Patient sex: M
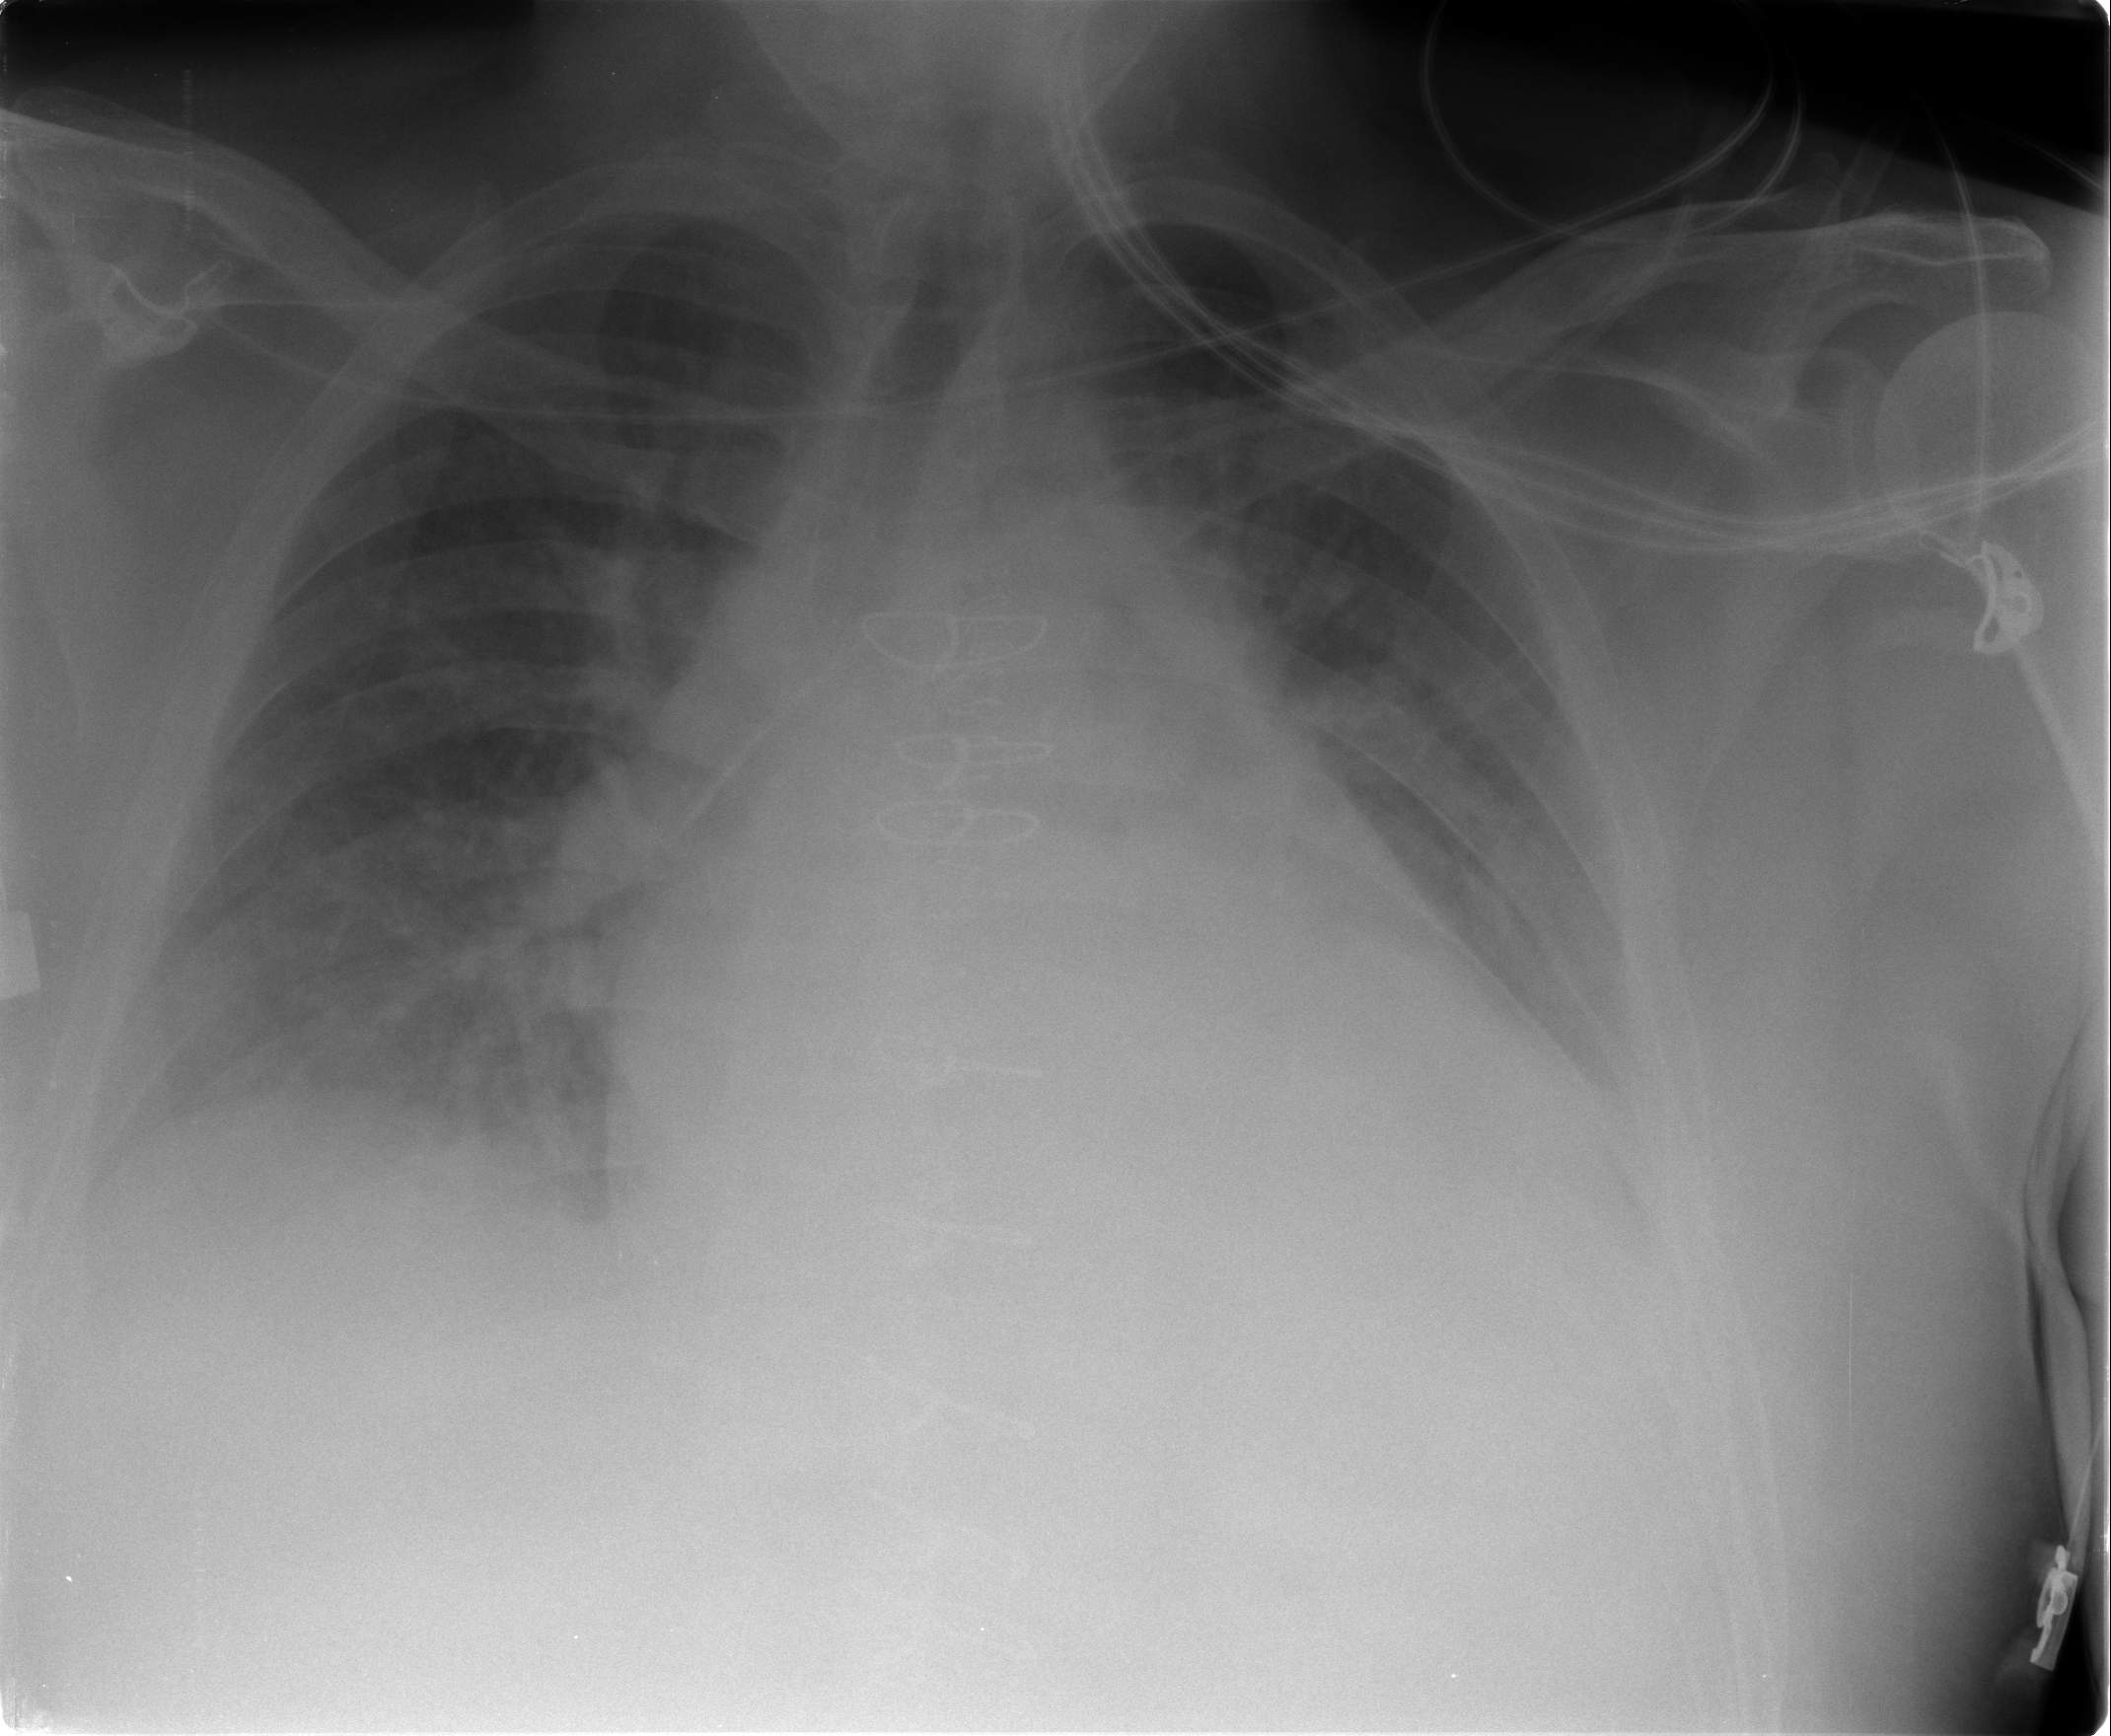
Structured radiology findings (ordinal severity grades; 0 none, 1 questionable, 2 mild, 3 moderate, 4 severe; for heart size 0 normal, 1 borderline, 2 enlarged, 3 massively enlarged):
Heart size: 3
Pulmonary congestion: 2
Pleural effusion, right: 2
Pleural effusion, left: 2
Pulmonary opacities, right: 1
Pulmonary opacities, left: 0
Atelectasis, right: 0
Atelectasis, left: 0